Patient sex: M
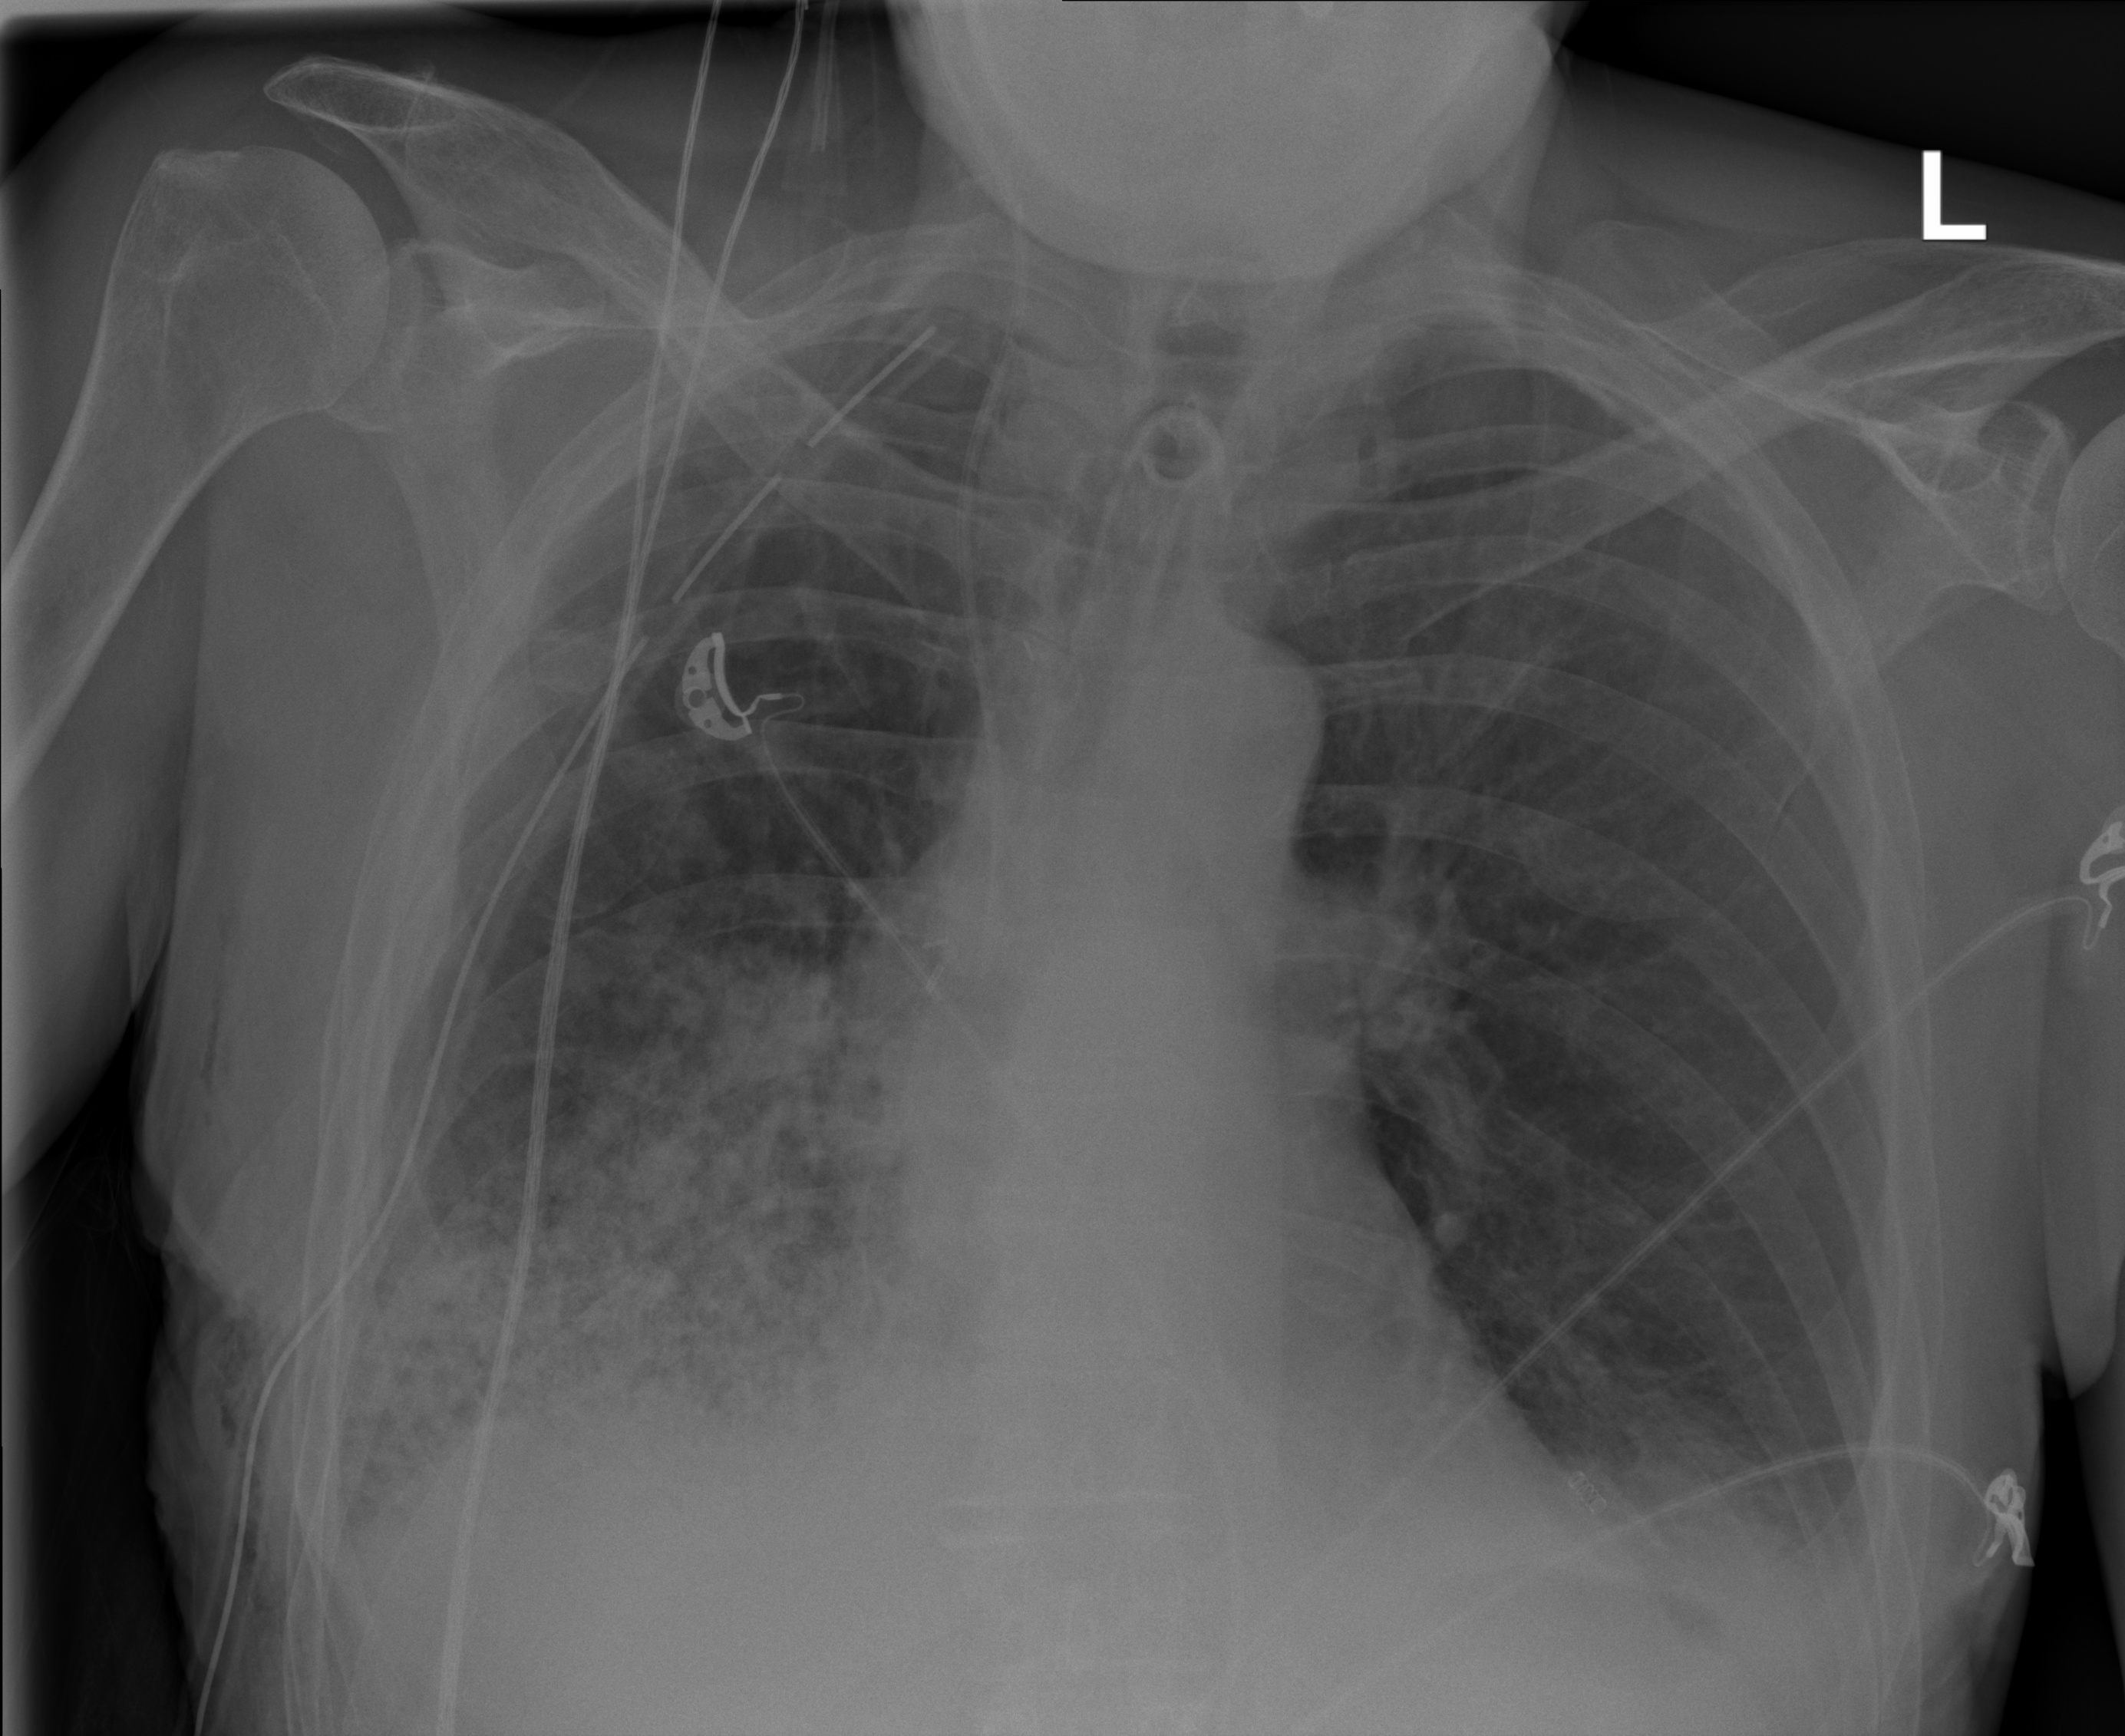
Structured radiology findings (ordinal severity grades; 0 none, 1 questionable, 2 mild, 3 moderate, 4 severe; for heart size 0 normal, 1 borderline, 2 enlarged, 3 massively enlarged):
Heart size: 0
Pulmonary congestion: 0
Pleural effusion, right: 2
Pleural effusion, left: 2
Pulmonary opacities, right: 3
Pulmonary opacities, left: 0
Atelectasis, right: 2
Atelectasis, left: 2